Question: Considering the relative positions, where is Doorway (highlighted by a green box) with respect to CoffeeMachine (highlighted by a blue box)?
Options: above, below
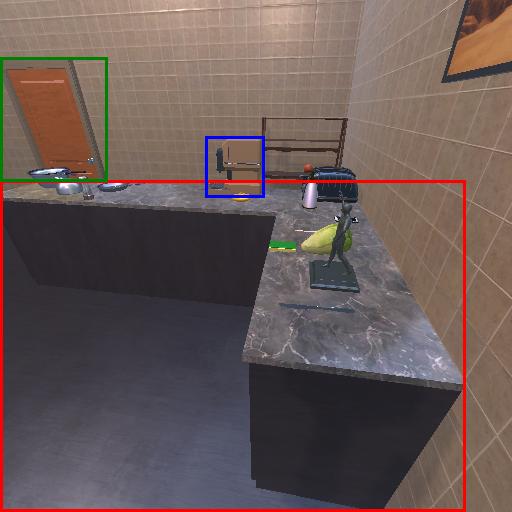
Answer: above